Field crop: maize
Growth stage: 2
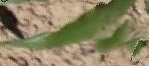
Species: maize